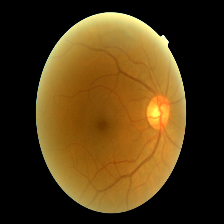
Diabetic retinopathy grade: Mild